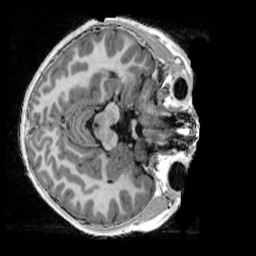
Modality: UNIT1_denoised
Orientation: axial
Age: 9
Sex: male
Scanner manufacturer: siemens
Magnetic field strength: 3 T
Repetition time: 4 s
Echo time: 0.00303 s